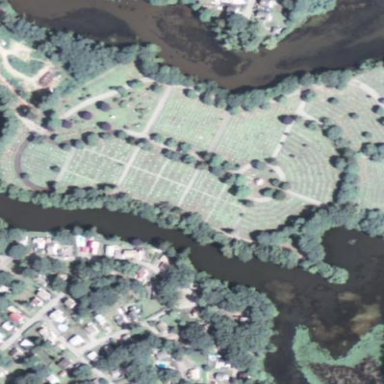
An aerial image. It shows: Cemetery with historical significance.